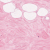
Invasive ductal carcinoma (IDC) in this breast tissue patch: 0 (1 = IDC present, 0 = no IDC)